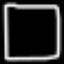
Label: square